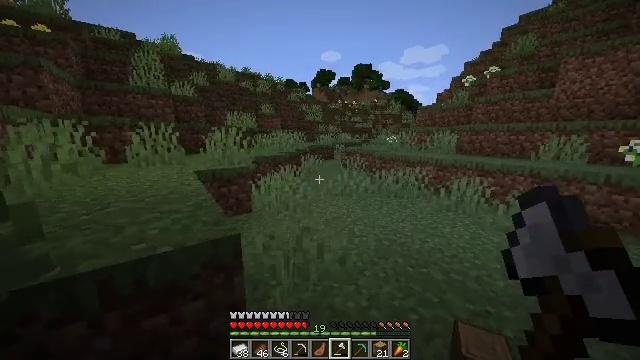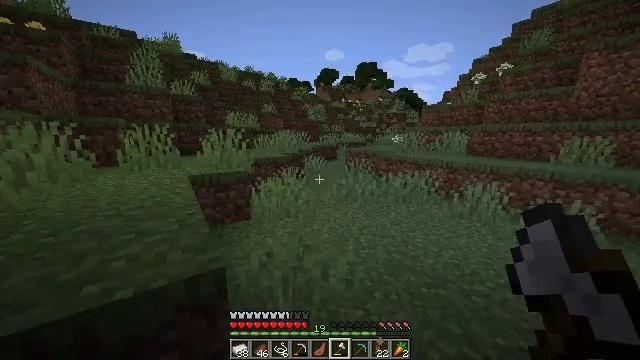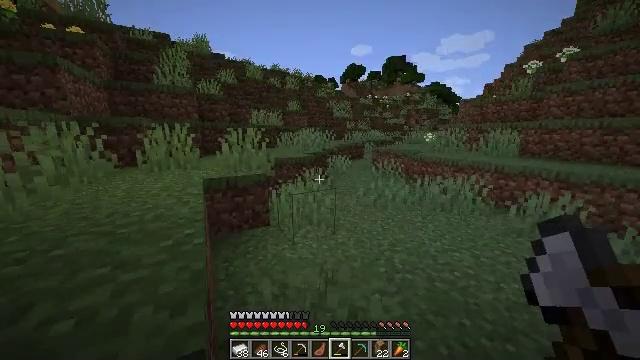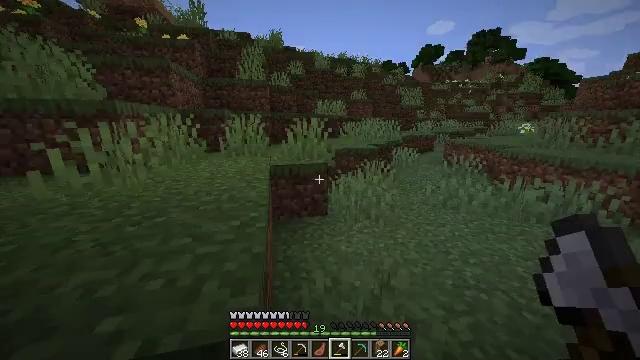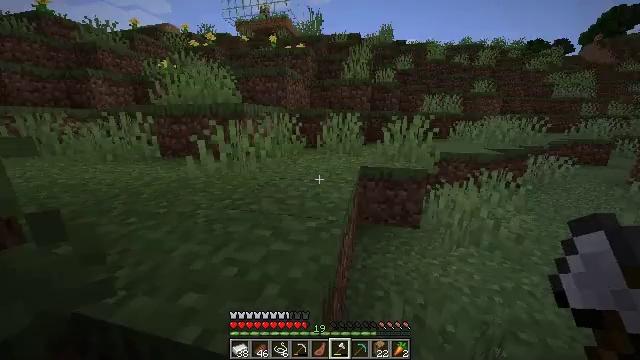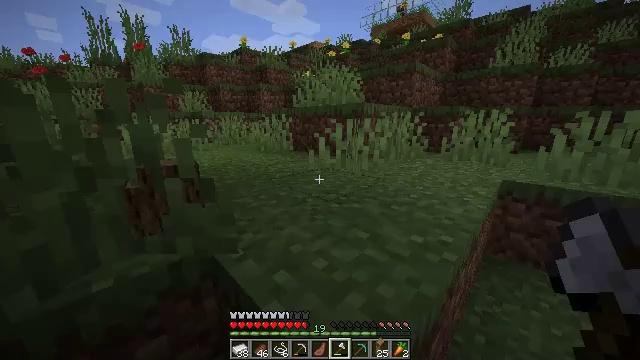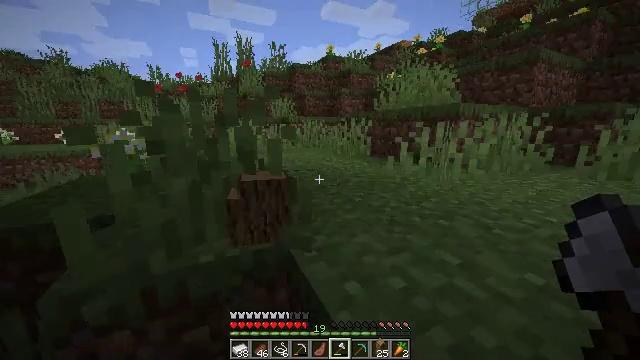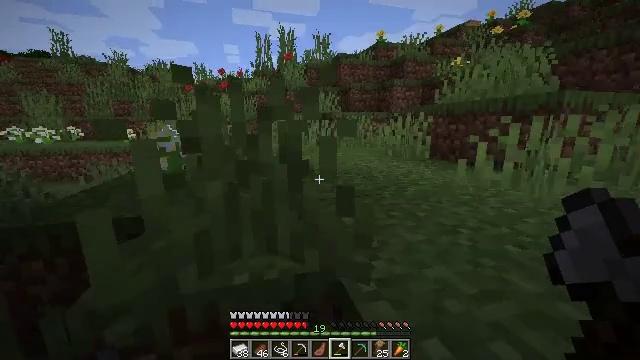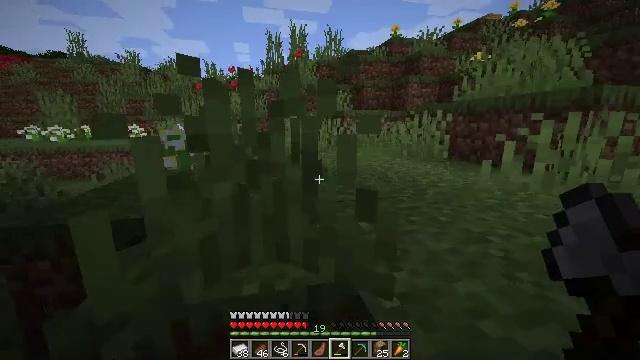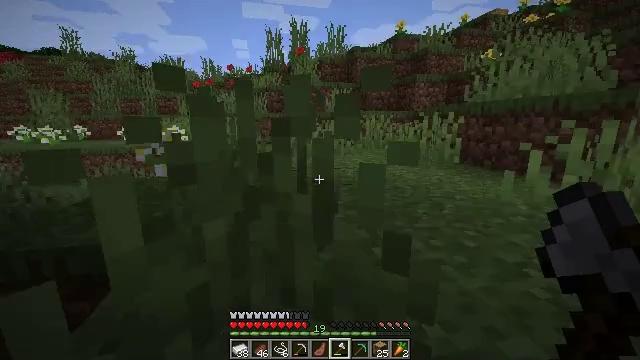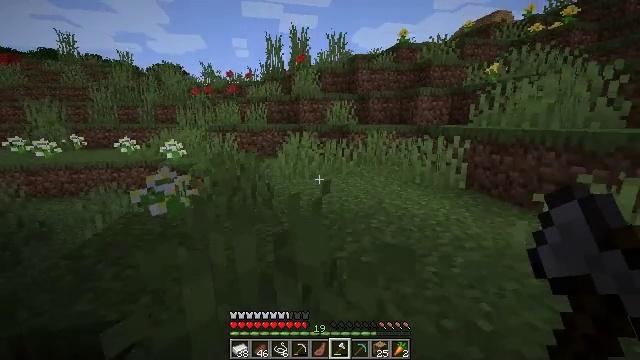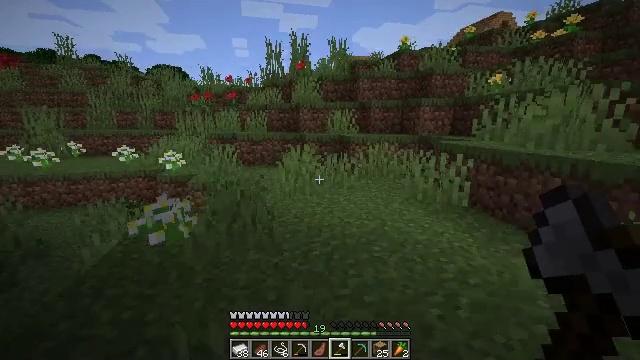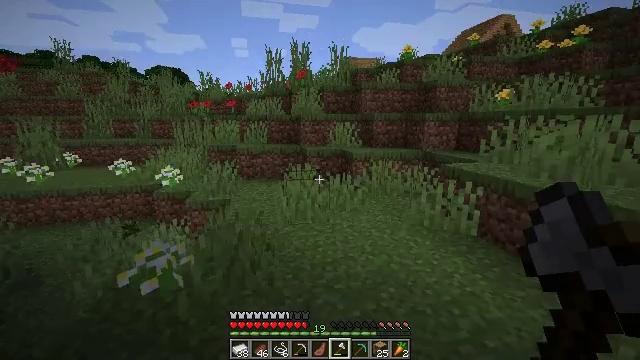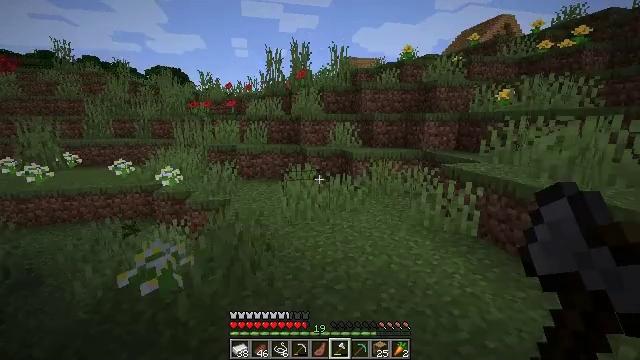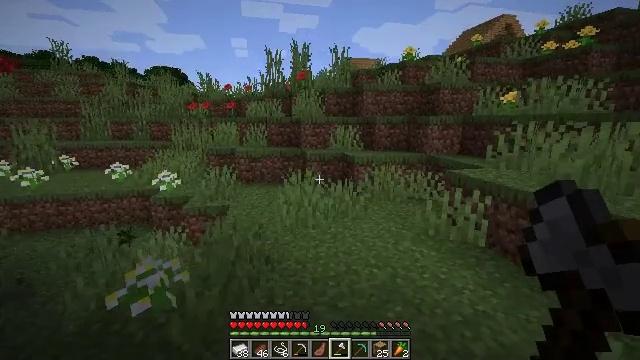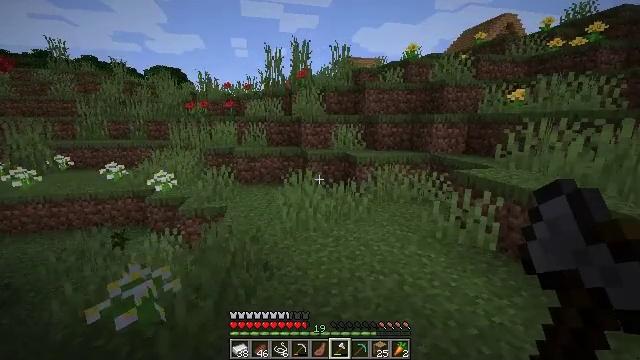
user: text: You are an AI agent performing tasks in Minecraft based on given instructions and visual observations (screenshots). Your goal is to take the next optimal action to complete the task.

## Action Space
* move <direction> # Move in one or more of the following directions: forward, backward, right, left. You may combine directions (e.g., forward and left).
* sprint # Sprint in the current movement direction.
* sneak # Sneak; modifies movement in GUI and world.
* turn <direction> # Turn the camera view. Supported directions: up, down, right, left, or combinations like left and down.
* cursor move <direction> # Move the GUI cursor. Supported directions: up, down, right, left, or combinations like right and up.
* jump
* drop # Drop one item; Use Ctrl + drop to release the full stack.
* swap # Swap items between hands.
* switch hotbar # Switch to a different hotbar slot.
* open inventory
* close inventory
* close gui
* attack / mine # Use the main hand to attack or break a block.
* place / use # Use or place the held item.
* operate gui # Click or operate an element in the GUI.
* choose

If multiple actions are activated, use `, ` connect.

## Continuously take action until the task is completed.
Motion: motion action
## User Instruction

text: Kill the sheep.
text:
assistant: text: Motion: move forward
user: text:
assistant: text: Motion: move forward, turn left
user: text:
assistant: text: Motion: move forward, sprint, turn left and down
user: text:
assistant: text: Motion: move forward, sprint, turn left
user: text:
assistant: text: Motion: move forward, sprint, turn left
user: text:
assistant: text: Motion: move forward, sprint, turn left and up
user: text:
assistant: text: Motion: move forward, sprint, turn left
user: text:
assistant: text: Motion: move forward, turn left
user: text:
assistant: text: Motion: move forward, jump
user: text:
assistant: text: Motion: move forward, jump
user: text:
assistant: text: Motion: move forward, jump
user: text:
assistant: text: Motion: move forward, jump
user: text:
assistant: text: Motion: move forward, jump
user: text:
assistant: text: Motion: move forward, jump
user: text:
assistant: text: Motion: move forward, jump
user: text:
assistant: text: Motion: move forward, sprint, turn right, jump
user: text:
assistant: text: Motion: move forward, sprint, turn right, jump
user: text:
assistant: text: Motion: move forward, sprint, turn right and down, jump
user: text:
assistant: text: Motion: move forward, sprint, turn right, jump
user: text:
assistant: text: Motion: move forward, turn right, jump
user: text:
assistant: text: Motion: move forward, turn right and up, jump
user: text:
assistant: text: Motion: move forward, turn right and up, jump
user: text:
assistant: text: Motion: move forward, turn right and up, jump
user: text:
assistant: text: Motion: move forward, turn right and up, jump
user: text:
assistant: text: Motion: move forward, jump
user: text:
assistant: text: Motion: move forward, sprint, jump
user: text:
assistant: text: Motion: move forward, sprint, jump
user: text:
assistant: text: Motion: move forward, sprint, jump
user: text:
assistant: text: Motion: move forward, sprint, jump
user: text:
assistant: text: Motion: move forward, sprint, jump